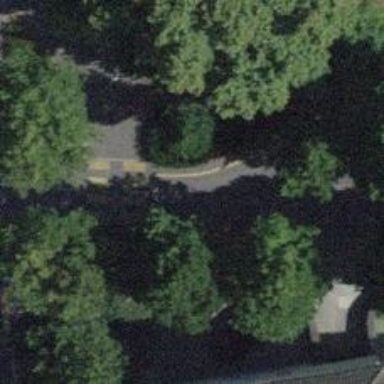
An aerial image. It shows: Residential road with asphalt surface. Sidewalks on both sides have paving stones.